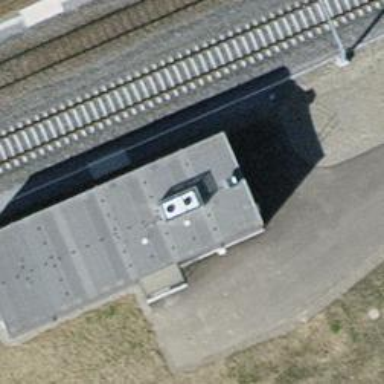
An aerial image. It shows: Transportation building.